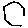
Label: hexagon